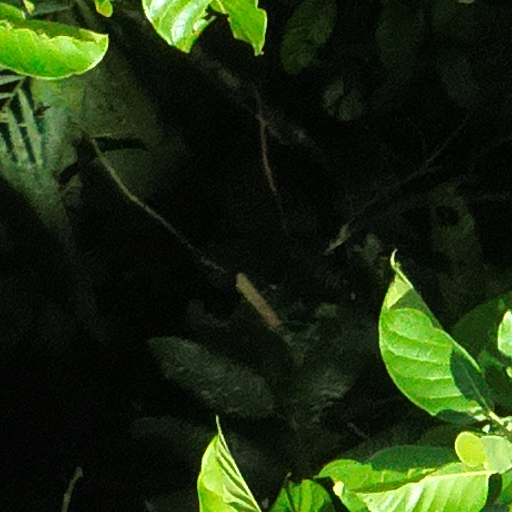
Species: Hieronyma alchorneoides
GBIF accepted scientific name: Hieronyma alchorneoides
Crown area (m\u00b2): 189.38